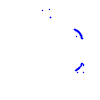
Particle: kaon